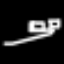
Label: square